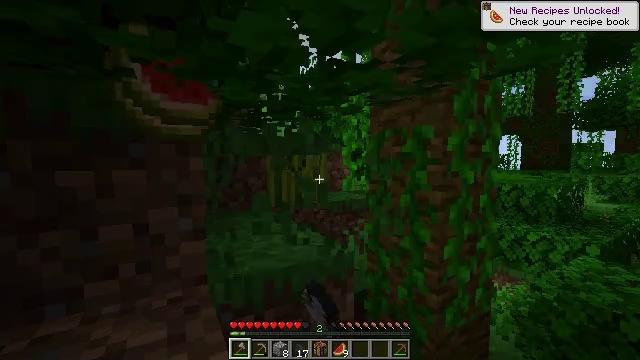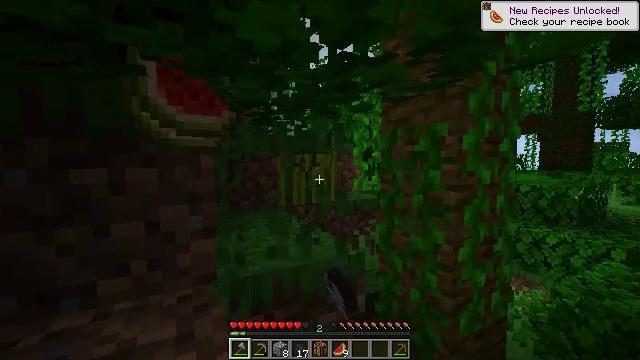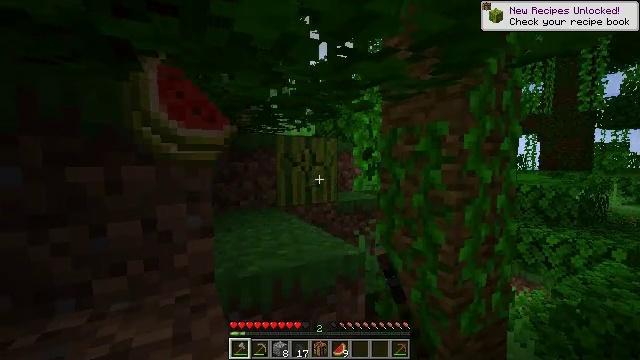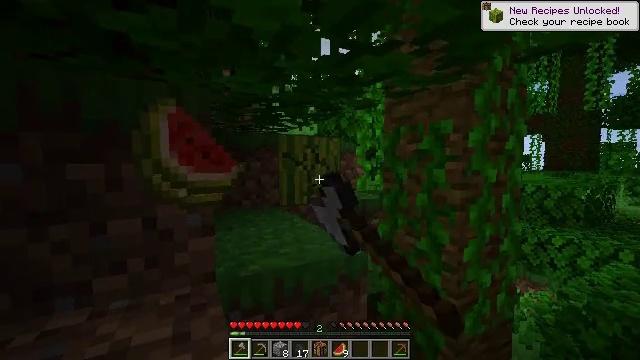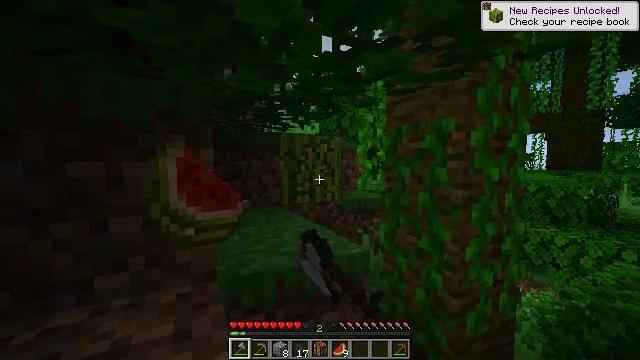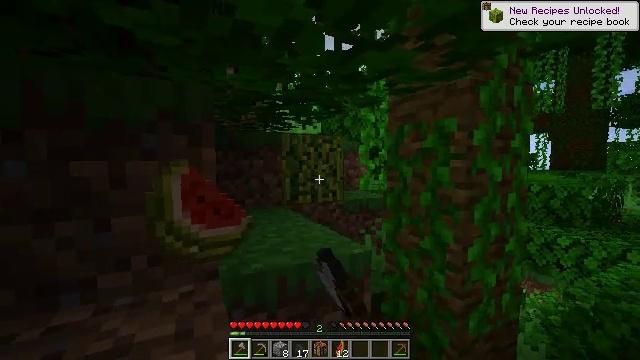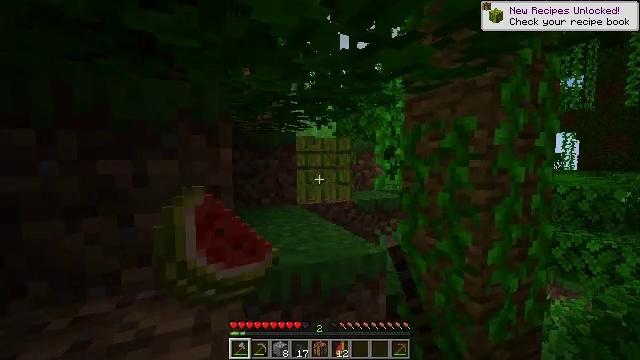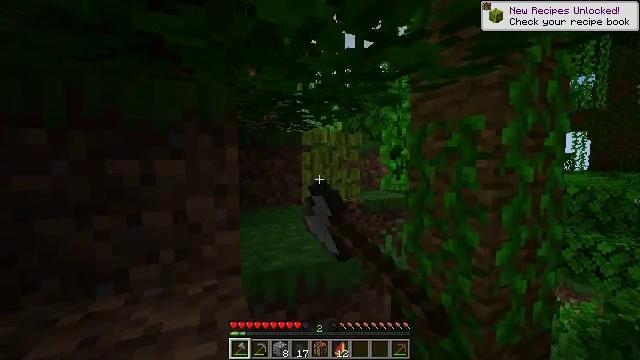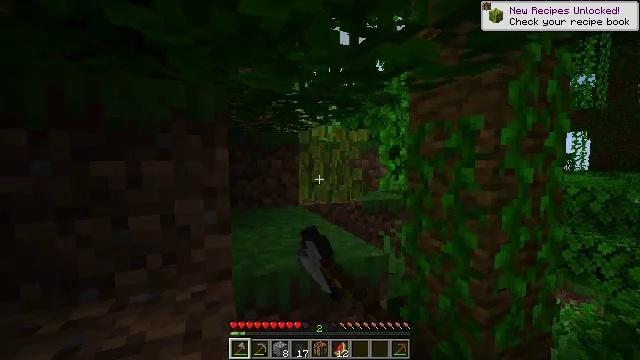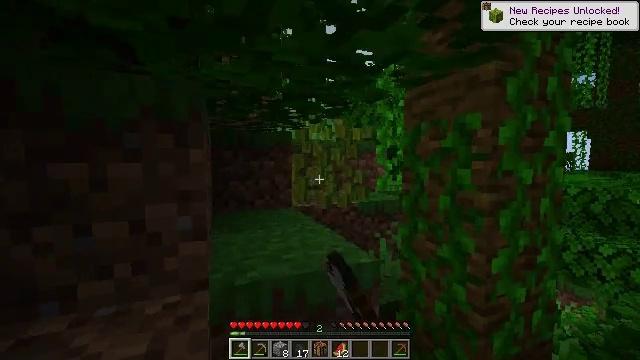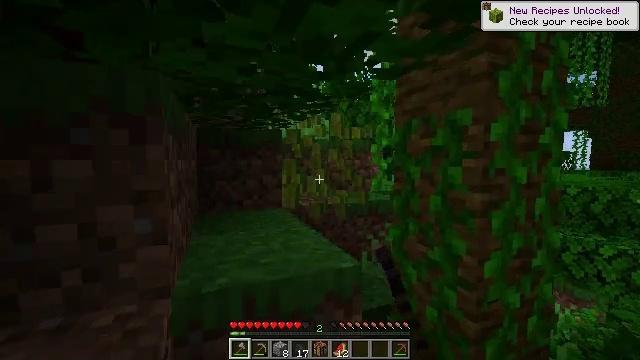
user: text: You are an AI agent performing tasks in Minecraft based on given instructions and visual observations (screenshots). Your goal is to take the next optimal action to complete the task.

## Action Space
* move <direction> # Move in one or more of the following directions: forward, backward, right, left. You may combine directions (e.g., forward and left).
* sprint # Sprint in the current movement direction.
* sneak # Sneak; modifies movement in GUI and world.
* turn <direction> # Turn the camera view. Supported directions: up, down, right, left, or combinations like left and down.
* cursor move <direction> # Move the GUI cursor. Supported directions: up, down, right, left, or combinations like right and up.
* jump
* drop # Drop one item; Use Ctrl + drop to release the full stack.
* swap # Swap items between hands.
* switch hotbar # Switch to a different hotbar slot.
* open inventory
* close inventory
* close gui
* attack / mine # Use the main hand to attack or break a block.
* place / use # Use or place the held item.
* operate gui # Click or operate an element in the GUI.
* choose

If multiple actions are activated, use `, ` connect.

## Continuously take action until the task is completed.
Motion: motion action
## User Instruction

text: Break the melon to get slices.
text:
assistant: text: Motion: turn left, attack / mine
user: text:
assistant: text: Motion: attack / mine
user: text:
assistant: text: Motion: attack / mine
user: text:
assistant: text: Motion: attack / mine
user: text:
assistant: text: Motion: attack / mine
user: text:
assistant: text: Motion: turn left, attack / mine
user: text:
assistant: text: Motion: turn left, attack / mine
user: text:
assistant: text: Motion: move forward and move right, attack / mine
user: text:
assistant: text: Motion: move forward and move right, attack / mine
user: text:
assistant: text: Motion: move forward and move right, attack / mine
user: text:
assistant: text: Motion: attack / mine